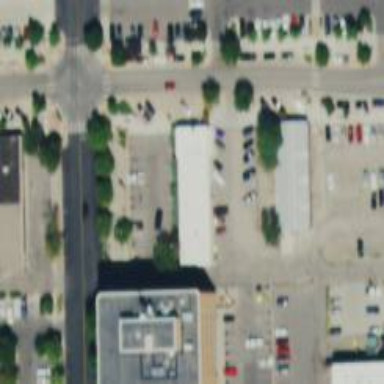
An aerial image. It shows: Parking space.